Question: If I have a context menu with sub menu items, is it possible to stop the sub menu from popping out/displaying when I merely hover over the main menu item? And if so, how?

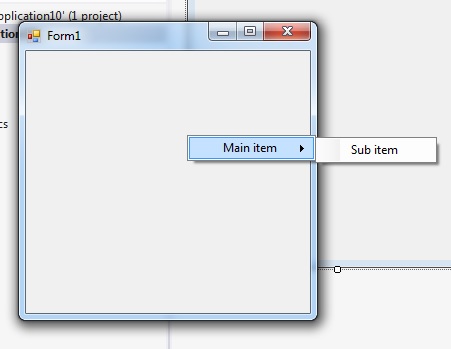
Answer: Each 'ToolStripDropDownItem' has a property called 'DropDown' (of type 'ToolStripDropDown') referring to the drop down which will be shown when the mouse hovers on the item. The 'ToolStripDropDown' has an event called 'Opening' which allows you to cancel the dropping-down easily. Use the following code, all can be set up in your form constructor:
'''
//Suppose the item you want to suppress automatically showing
//the drop down is item1
bool clicked = false;
item1.DropDown.Opening += (s,e) => {
e.Cancel = !clicked;
clicked = false;
};
item1.Click += (s,e) => {
clicked = true;
item1.ShowDropDown();
};
//The code above disables the automatic dropping-down
//and shows the drop down by clicking on the item1.
'''